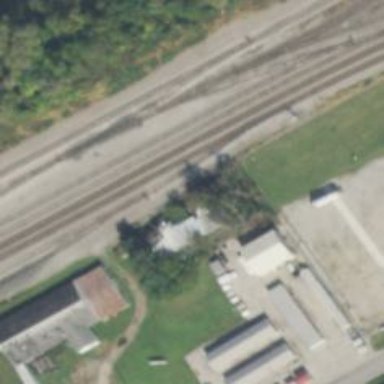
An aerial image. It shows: Railway spur service.